Question: I have created a project in Visual Studio Ultimate 2012 and I have activated Installshield so that I can create a setup-file for my project. The deal is that InstallShield doesn't create one big setup-file, but rather one folder which contains a setup-file I can run to install the project. If I take the setup-file out of the folder, the setup will fail. Do anyone know what I am doing wrong? I feel like the whole purpose of creating a setup-file is to only have one exe-file, not to be forced to go through a folder to find a setup-file.
Added an image of my folder:

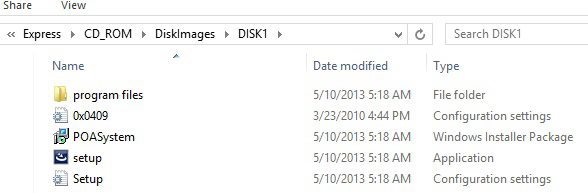
Answer: There are a variety of scenarios that call for different build configurations. A single self extracting EXE is not always desired.
However, if that is what you desire, build the Single Image configuration instead.
Personally, if you don't have a reason to have a Setup.exe ( setup prereqs, multiple instances, minor upgrades and so on ) then I'd just build it as a single MSI.